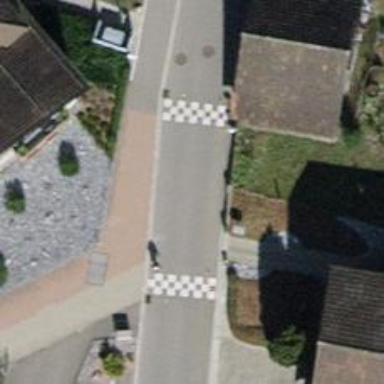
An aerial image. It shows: Traffic calming table.